Aerial crown-view tile of a tropical tree (Barro Colorado Island, Panama), acquired 20250512:
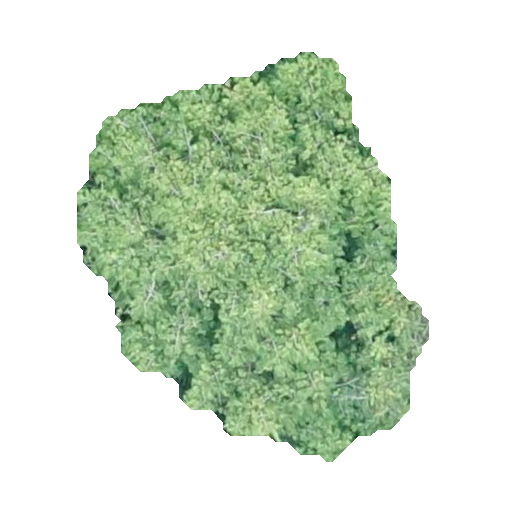
Species: Virola surinamensis
GBIF accepted scientific name: Virola surinamensis
Crown area: 142.78 m²